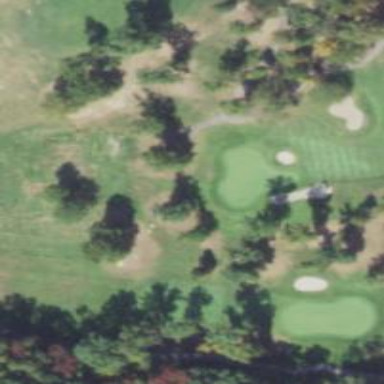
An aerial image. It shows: View of golf hole.